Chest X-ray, PA view. Patient: 60 years old, sex F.
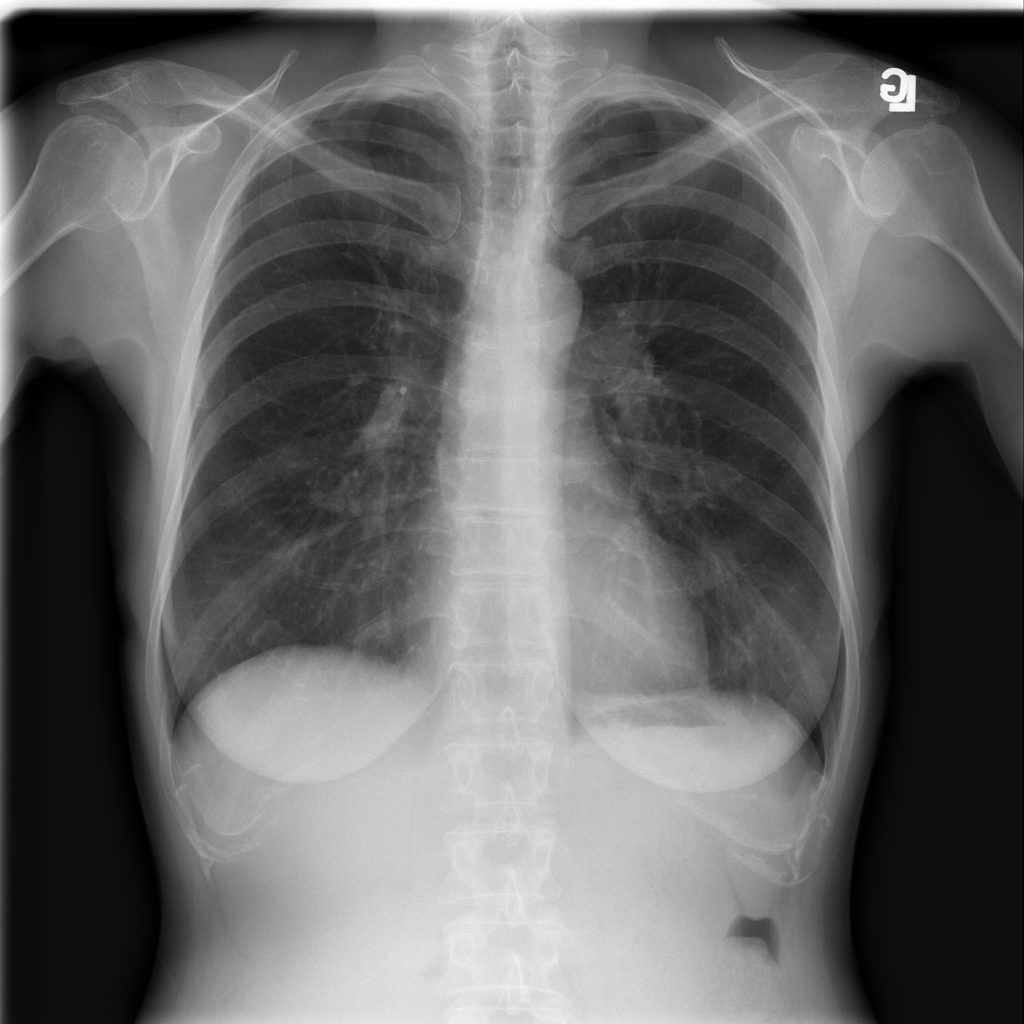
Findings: No Finding